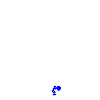
Particle: electron